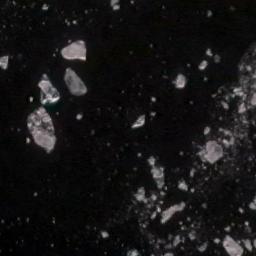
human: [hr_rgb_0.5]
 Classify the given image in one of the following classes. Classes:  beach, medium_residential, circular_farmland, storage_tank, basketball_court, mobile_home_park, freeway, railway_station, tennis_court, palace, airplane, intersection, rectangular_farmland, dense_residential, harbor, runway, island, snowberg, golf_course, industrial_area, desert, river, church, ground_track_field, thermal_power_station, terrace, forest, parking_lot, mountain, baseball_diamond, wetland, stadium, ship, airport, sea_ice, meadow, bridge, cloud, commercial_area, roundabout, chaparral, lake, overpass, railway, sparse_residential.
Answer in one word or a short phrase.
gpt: sea_ice